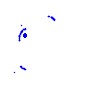
Particle: pion